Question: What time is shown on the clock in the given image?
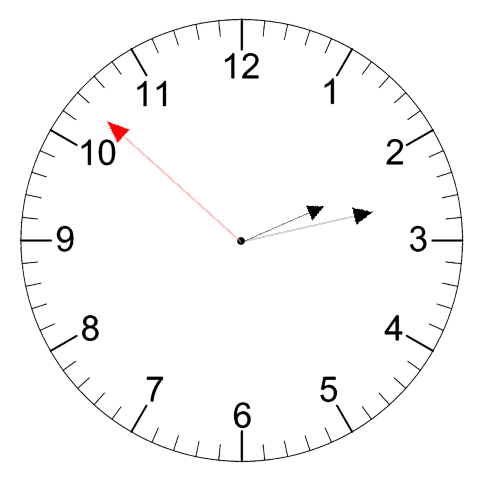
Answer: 02:12:52